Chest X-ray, PA view. Patient: 48 years old, sex M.
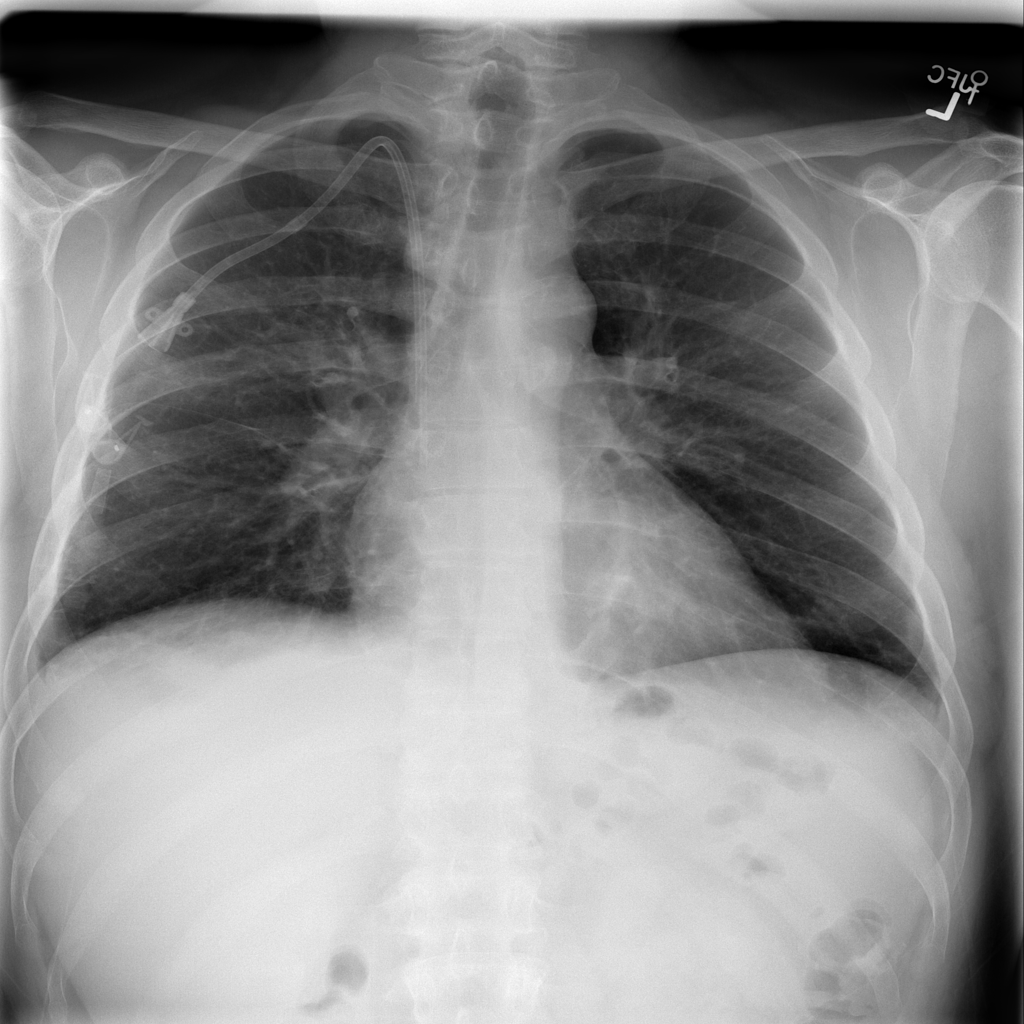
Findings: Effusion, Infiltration